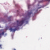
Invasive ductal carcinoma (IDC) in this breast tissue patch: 0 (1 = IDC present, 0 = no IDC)